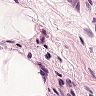
Metastatic tissue present: no